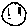
Label: smiley face